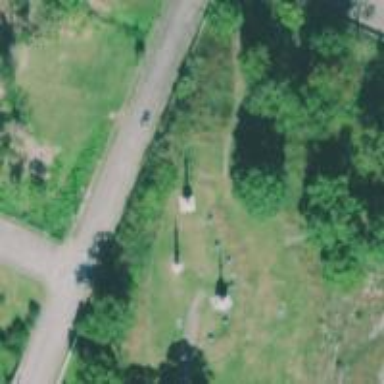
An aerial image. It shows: Memorial site with historic significance.